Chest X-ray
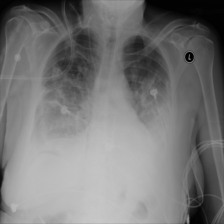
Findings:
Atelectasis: positive
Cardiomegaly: negative
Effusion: negative
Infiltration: negative
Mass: negative
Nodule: negative
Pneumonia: negative
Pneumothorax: negative
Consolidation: negative
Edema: negative
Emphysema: negative
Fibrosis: negative
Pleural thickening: negative
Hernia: negative